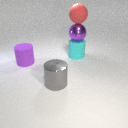
large cyan rubber cylinder below large red rubber sphere